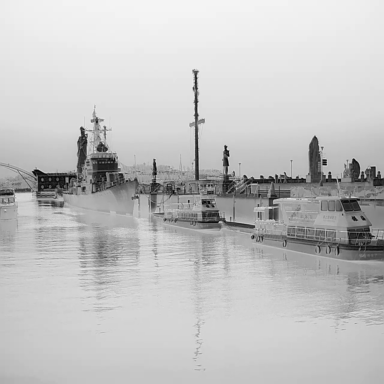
There are two container_ships in the infrared image.